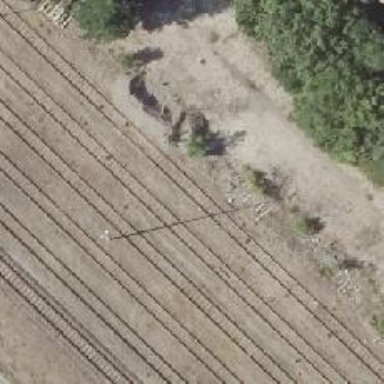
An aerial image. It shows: Railway yard.